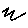
Label: zigzag